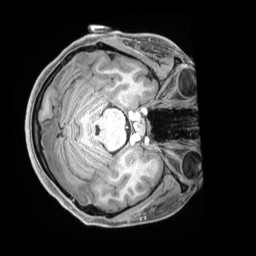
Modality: T1w
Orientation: axial
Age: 19
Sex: female
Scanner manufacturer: siemens
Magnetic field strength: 3 T
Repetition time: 2.4 s
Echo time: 0.00226 s